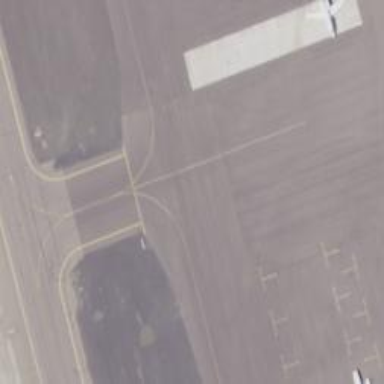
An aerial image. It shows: View of taxiway at the airport.